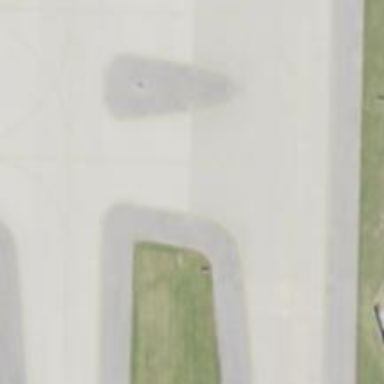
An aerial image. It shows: Image of taxiway at airport.